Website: bh-photo
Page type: payment
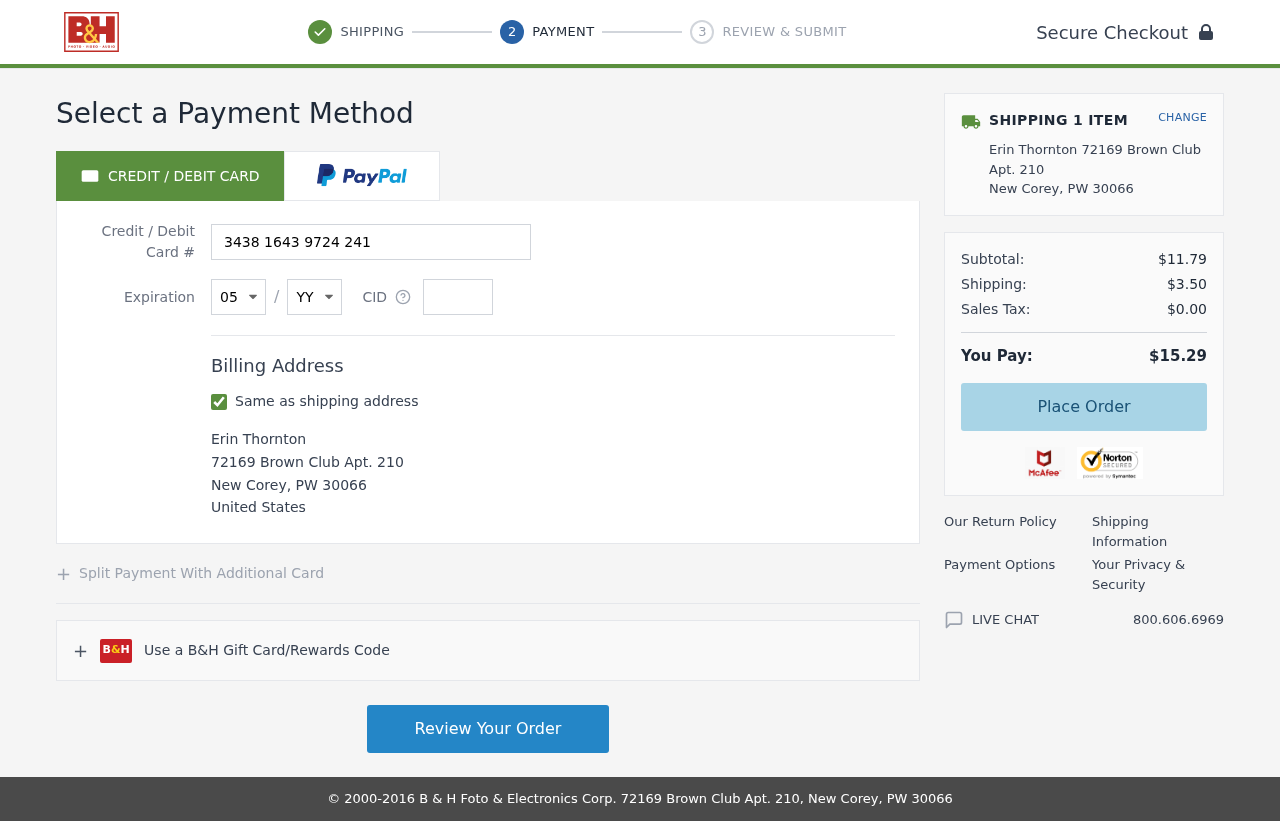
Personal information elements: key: PII_CARD_CVV
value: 6787
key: PII_CARD_EXPIRY_MONTH
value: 05
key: PII_CARD_EXPIRY_YEAR
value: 28
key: PII_CARD_NUMBER
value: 3438 1643 9724 241
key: PII_CITY
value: New Corey
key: PII_COUNTRY
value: United States
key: PII_FULLNAME
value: Erin Thornton
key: PII_POSTCODE
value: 30066
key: PII_STATE_ABBR
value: PW
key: PII_STREET
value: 72169 Brown Club Apt. 210
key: PII_FULLNAME2
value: Erin Thornton
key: PII_CITY2
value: New Corey
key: PII_STATE_ABBR2
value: PW
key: PII_POSTCODE_FULL
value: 30066
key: PII_POSTCODE_NUMERIC
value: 30066
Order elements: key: ORDER_NUM_ITEMS
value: SHIPPING 1 ITEM
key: ORDER_SUBTOTAL
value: $11.79
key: ORDER_SHIPPING_COST
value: $3.50
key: ORDER_TAX
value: $0.00
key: ORDER_TOTAL
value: $15.29